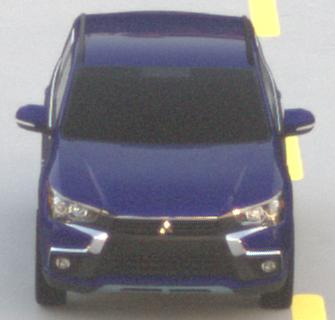
Make: Mitsubishi
Model: Outlander 2.0 Plug-In Hybrid
Detailed model: Outlander (III) Plug-In Hybrid
Model produced from: 2015/10
Model produced until: 2018/08
Doors: 5
Color: blue
Road condition: dry road
Daytime: sunrise or sunset
Contrast: low contrast